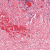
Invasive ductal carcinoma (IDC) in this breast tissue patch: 1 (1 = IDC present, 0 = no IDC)